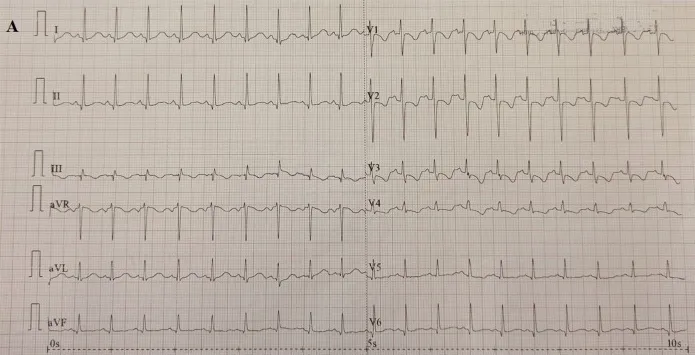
12-lead ECG of the first patient 5 days after fever onset showed a mild ST-segment depression, and ,a deeper T-wave inversion compared with previous ECG in the anterior precordial leads.
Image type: electrography (ekg)